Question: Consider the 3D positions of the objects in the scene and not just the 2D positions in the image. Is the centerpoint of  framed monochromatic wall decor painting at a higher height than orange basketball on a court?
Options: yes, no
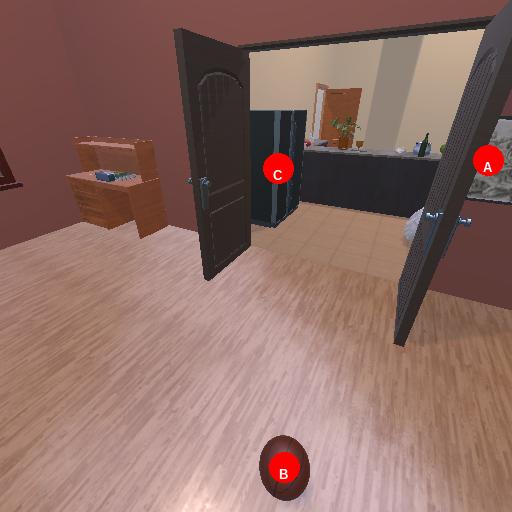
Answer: yes